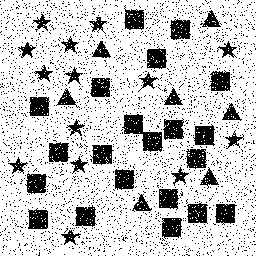
Squares: 21
Triangles: 7
Stars: 14
Total shapes: 42